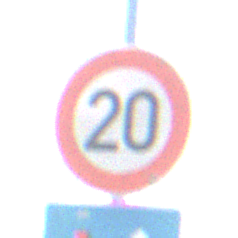
Verkehrszeichen: Geschwindigkeit20
Zusatzzeichen unten: VorrangVorGegenverkehr
Umgebung: Outdoor, Nature
Tageszeit: Midday
Wetter: Clear
Licht: Natural
Jahreszeit: NotSpecified
Kontrast: HighContrast